Interaction volume radius: 5 \u00c5
Interaction volume height: 15 \u00c5
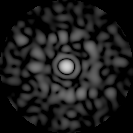
Disorder parameter: 0.8712